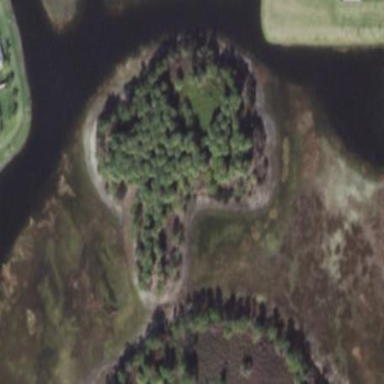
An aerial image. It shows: Islet covered with scrub vegetation.